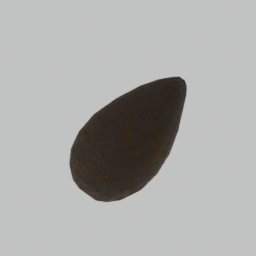
Label: nature